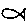
Label: fish